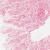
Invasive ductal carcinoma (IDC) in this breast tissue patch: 0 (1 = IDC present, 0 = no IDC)